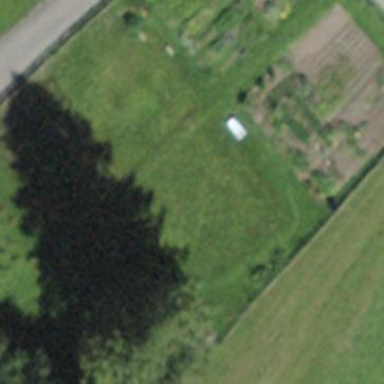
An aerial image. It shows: Allotments area.